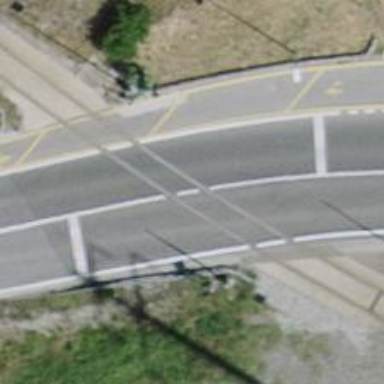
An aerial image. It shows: Level crossing with double half barrier.